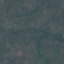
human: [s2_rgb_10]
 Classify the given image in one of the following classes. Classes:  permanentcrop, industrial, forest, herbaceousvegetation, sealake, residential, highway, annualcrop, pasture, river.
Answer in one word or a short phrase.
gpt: HerbaceousVegetation